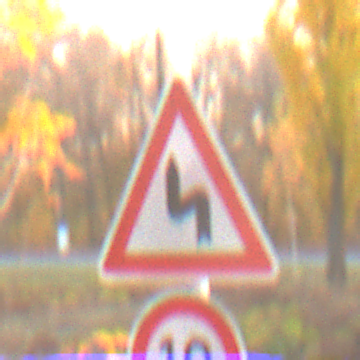
Verkehrszeichen: DoppelkurveZunaechstLinks
Zusatzzeichen unten: Geschwindigkeit10
Umgebung: Roofed, Suburban
Tageszeit: SunriseSunset
Wetter: Clear
Licht: Natural
Jahreszeit: NotSpecified
Kontrast: MediumContrast